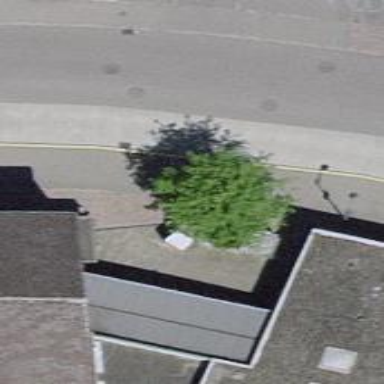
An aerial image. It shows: Telephone amenity.